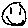
Label: smiley face